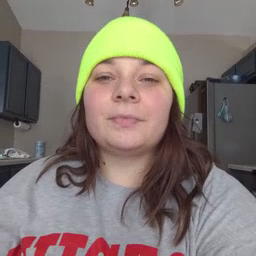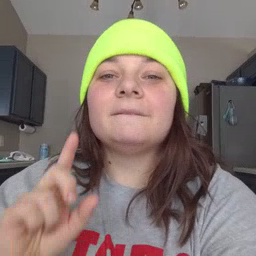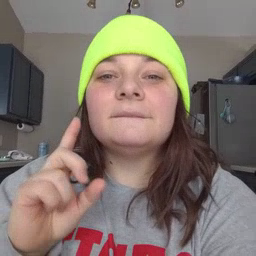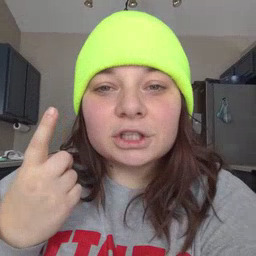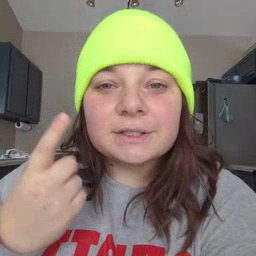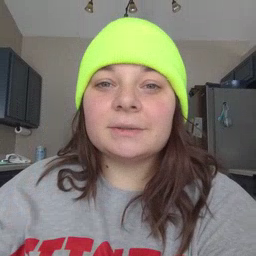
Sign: first